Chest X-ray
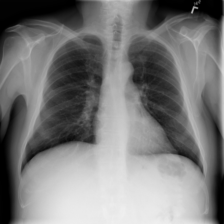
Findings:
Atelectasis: negative
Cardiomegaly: negative
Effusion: negative
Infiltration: negative
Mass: negative
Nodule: negative
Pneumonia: negative
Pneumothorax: negative
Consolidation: negative
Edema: negative
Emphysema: negative
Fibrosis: negative
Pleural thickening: negative
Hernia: negative